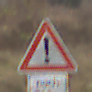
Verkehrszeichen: Gefahrenstelle
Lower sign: LaengeEinerStrecke3
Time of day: MorningAfternoon
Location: Outdoor (Nature)
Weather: PartlyCloudy
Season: NotSpecified
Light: Natural